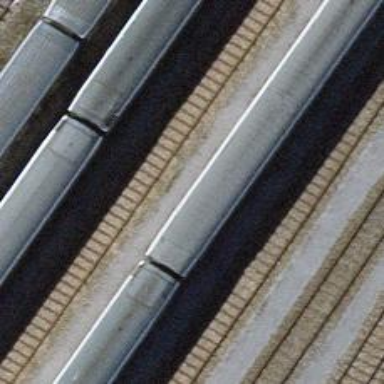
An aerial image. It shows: Railway yard with one track in service.